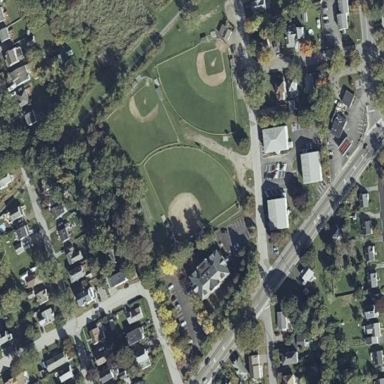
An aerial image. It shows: Baseball pitch surrounded by fence.